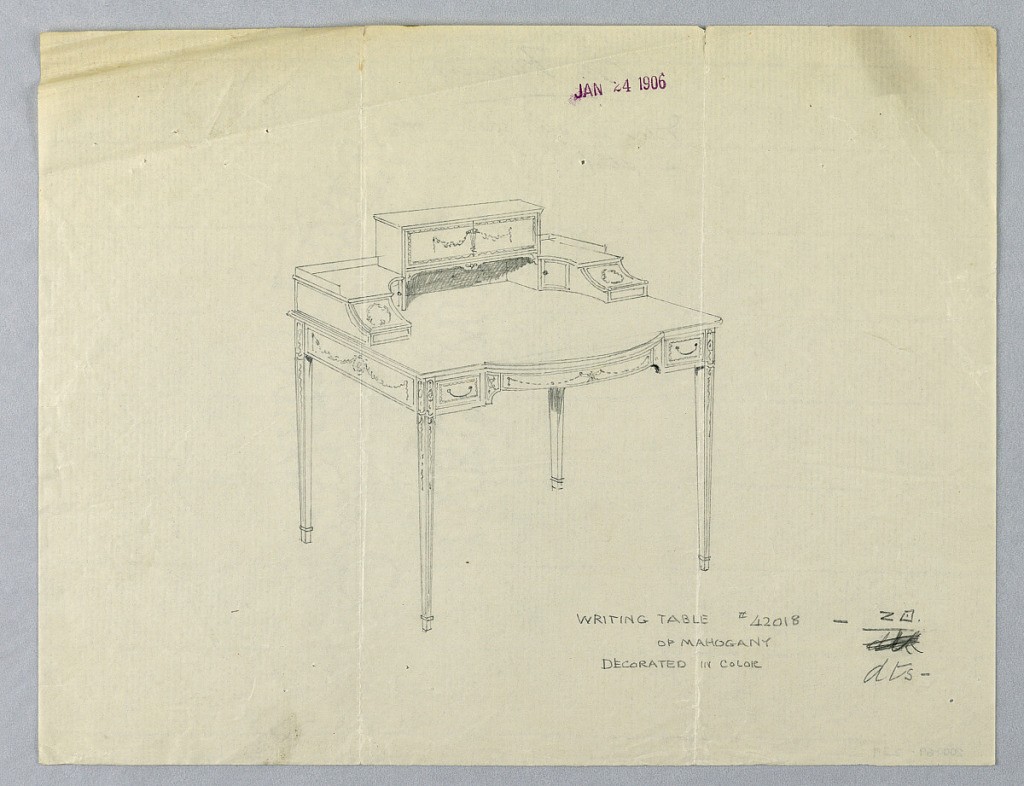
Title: Design for Writing Table #42018 of Mahogany, Decorated in Color
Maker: A.N. Davenport Co.
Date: January 24, 1906
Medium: Graphite on thin cream paper
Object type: Drawing
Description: Large rectangular table top with convex central drawer flanked by small drawer on either side; raised on 4 straight tapering legs; at center of rear of top, small rectangular cabinet with niche below flanked by 2 irregularly shaped compartments with small drawers; table decorated throughout with Neo-classical ornament.